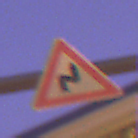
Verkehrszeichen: DoppelkurveRechts
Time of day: Night
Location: Outdoor (Urban)
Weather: Clear
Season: NotSpecified
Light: Artificial